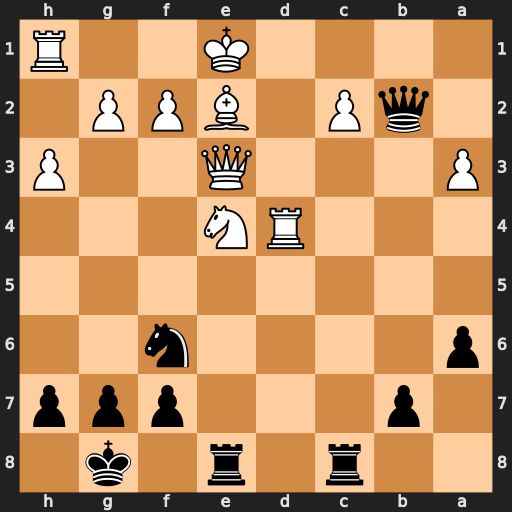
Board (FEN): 2r1r1k1/1p3ppp/p4n2/8/3RN3/P3Q2P/1qP1BPP1/4K2R
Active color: b
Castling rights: K
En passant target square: -
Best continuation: Nxe4 Rxe4 Rxe4 Qxe4 Qc3+ Kd1 Qa1+